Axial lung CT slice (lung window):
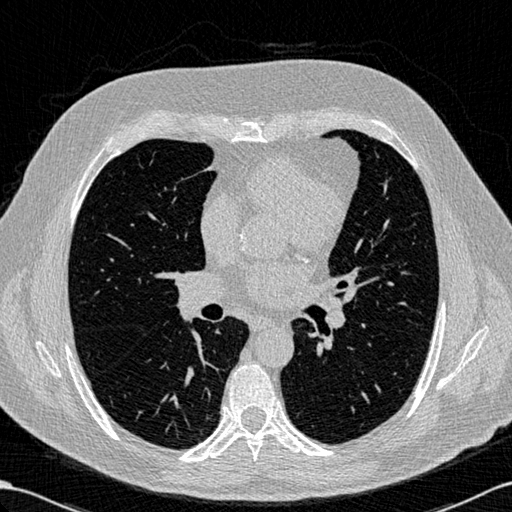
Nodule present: no